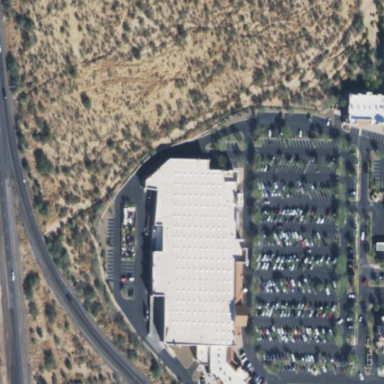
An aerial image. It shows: Supermarket located in building.